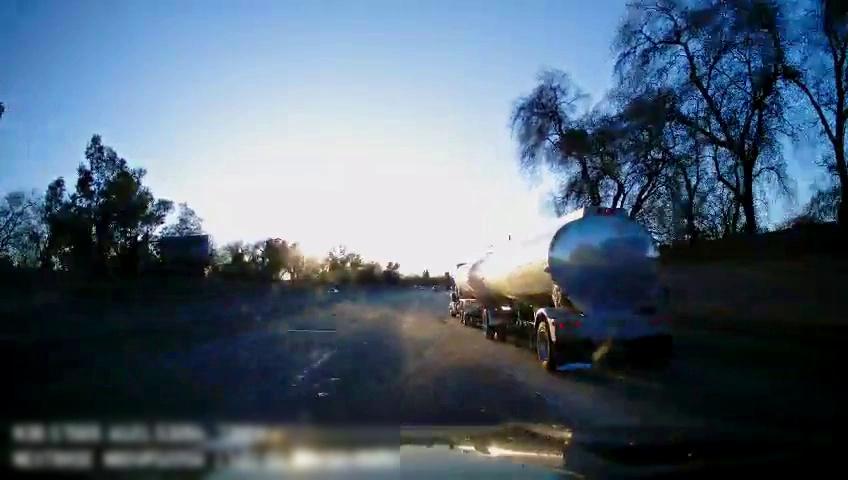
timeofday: Day
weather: Sunny
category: Drivable Space
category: Vehicles | Truck
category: Lanes | Alternate Lane